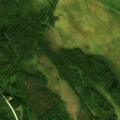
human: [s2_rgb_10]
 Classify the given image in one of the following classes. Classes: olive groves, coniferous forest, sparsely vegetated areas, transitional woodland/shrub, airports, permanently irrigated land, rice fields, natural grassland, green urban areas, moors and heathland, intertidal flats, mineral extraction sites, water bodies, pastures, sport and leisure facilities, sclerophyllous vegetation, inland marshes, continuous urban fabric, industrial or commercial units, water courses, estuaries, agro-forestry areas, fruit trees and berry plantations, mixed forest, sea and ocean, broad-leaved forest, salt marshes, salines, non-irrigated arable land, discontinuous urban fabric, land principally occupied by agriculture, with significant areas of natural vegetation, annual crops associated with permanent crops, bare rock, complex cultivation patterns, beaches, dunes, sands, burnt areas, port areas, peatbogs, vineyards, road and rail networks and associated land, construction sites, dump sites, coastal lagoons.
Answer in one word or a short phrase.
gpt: coniferous forest, transitional woodland/shrub, peatbogs